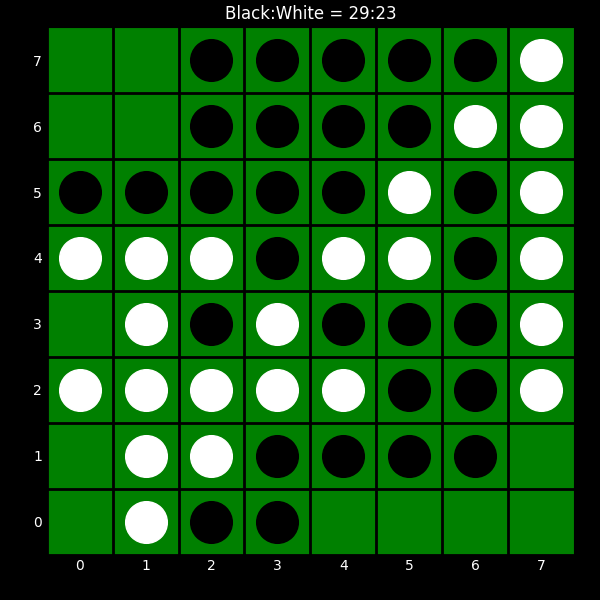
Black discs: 29
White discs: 23